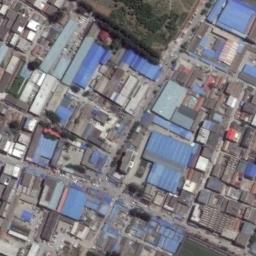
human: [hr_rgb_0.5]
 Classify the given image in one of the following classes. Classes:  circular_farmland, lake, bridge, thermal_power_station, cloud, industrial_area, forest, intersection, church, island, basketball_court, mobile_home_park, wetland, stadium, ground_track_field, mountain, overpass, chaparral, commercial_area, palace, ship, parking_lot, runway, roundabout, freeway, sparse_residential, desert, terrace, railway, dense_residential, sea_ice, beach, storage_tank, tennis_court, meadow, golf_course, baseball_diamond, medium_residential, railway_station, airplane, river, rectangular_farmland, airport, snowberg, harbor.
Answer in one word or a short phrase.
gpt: industrial_area